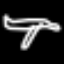
Label: airplane